Field crop: maize
Growth stage: 2
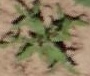
Species: atriplex